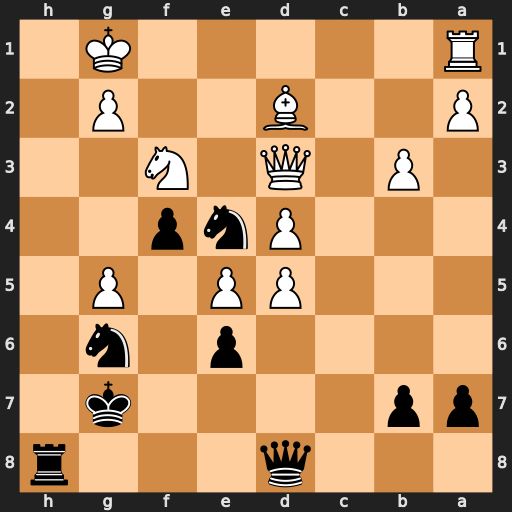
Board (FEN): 3q3r/pp4k1/4p1n1/3PP1P1/3Pnp2/1P1Q1N2/P2B2P1/R5K1
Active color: b
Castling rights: -
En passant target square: -
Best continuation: Rh1+ Kxh1 Nf2+ Kg1 Nxd3